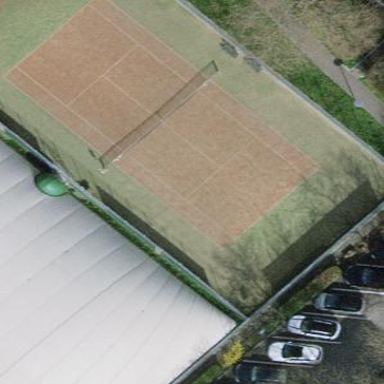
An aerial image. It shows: Tennis court on the leisure land pitch.